Field crop: maize
Growth stage: 2
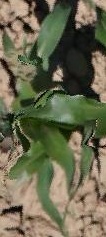
Species: maize